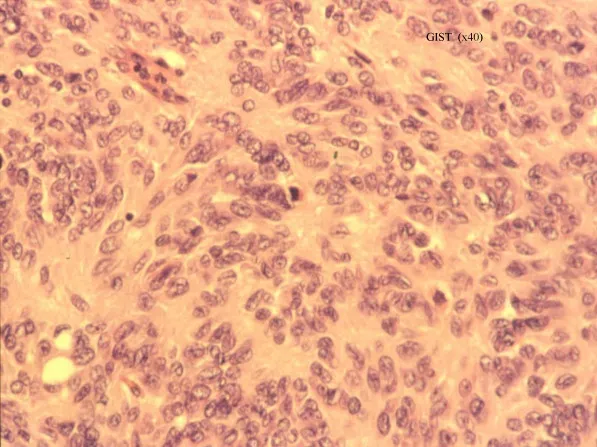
Histopathological appearance of the tumour under low and higher magnification respectively. The tumour consists of densely crowded spindle and polygonal cells with moderate nuclear pleomorphism. It has involved all the layers of the small bowel wall from mucosa outwards to the serosa.
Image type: pathology (h&e)